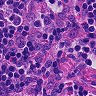
Metastatic tissue present: no